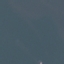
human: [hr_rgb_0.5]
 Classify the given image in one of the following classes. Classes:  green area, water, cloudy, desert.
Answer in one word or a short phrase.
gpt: water